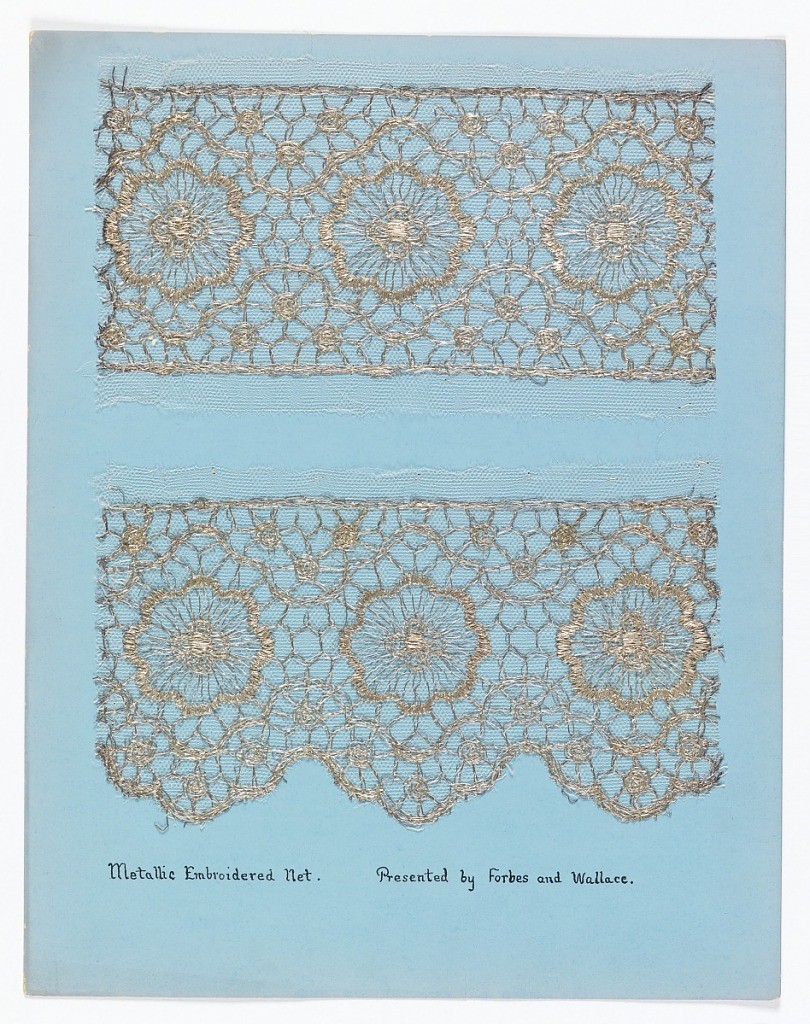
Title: Machine-made openwork samples
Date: ca. 1910
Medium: cardboard, linen, silk, metallic Technique: linen embroidery with ground cloth dissolved Examples of embroidery on net produced by the Schiffli machine Metallic embroidery on net Machine-made openwork in imitation of hand-embroidered net Mostly floral and a few geometric patterns, some designs described as "Spanish" Imitation hand-made filet Machine filet Imitation filet crochet Ploven (burnt-out lace) Fancy curtain lace made on the Levers machines Real filet (handmade) next to Machine-made filet Spotted curtain nets, made chiefly at Nottingham, England and Caudry, France.
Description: Samples of machine-made openwork and several examples of hand made lace mounted on boards. They imitate hand-embroidered net, crochet, or needlepoint.  All are floral patterns plus a few of early 1920's geometric style.
"Embroidered net" produced by the Schiffli Machine.